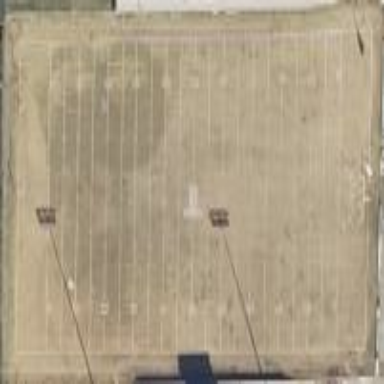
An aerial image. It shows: Fenced grass pitch dedicated to American football.